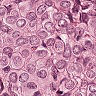
Metastatic tissue present: yes